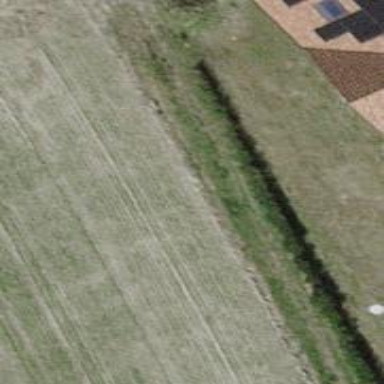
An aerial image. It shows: Hedge barrier.